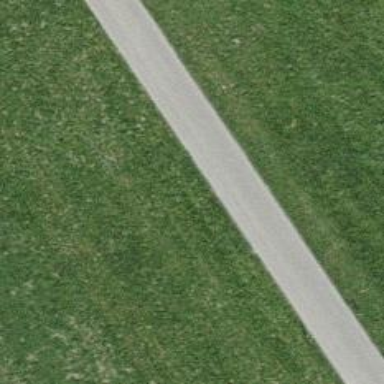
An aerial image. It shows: Paved track with grade 1 tracktype.